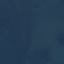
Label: SeaLake